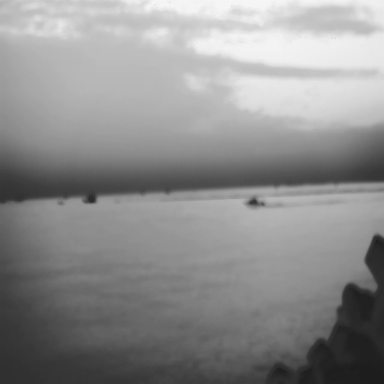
There are four bulk_carriers in the infrared image.